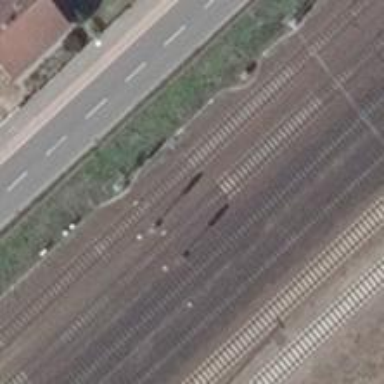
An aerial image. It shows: Railway signal.